Question: ## Question :
When and how do the JDBC tables get created ?
Cause the wierd thing is that i can't find any User tabel.
I find it wierd that there is a tabel for the many-on-many relationship between User and Dish yet there is no User tabel to store the name and password of this user.
## Structure:
- - 'String name'- 'String password'- 'List<Dish> shoppingList'- - 'String name'- - 'Ingredient ingredient'- 'Quantity quantity'- - 'int quantity'- 'String unit'- - 'String name'- 'int people'- 'Collection<IngredientQuantity> ingredients'
## JDBC:

## Persistence Unit:
'''
<persistence version="2.1" xmlns="http://xmlns.jcp.org/xml/ns/persistence" xmlns:xsi="http://www.w3.org/2001/XMLSchema-instance" xsi:schemaLocation="http://xmlns.jcp.org/xml/ns/persistence http://xmlns.jcp.org/xml/ns/persistence/persistence_2_1.xsd">
<persistence-unit name="ShoppingCalendarPU" transaction-type="RESOURCE_LOCAL">
<provider>org.eclipse.persistence.jpa.PersistenceProvider</provider>
<class>domain.Dish</class>
<class>domain.Ingredient</class>
<class>domain.User</class>
<properties>
<property name="javax.persistence.jdbc.url" value="jdbc:derby://localhost:1527/ShoppingCalendarDB"/>
<property name="javax.persistence.jdbc.password" value="app"/>
<property name="javax.persistence.jdbc.driver" value="org.apache.derby.jdbc.ClientDriver"/>
<property name="javax.persistence.jdbc.user" value="app"/>
<property name="javax.persistence.schema-generation.database.action" value="create"/>
</properties>
</persistence-unit>
</persistence>
'''
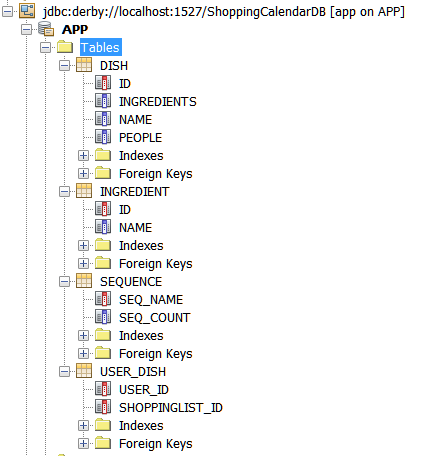
Answer: Like said, table name "user" is reserved.